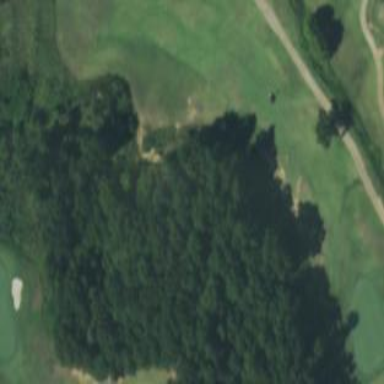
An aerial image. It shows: Rough area in golf course.